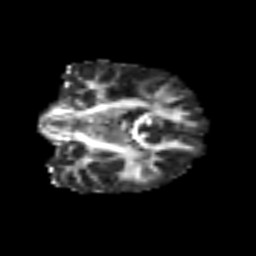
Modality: FA
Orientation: coronal
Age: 42
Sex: male
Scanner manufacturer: siemens
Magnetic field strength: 3 T
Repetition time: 5.6 s
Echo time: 0.082 s